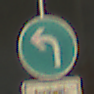
Verkehrszeichen: VorgeschriebeneFahrtrichtungLinks
Zusatzzeichen unten: BesondereFahrzeugeUndTransportgueter7
Umgebung: Outdoor, Urban
Tageszeit: Midday
Wetter: Clear
Licht: Natural
Jahreszeit: NotSpecified
Kontrast: HighContrast